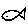
Label: fish